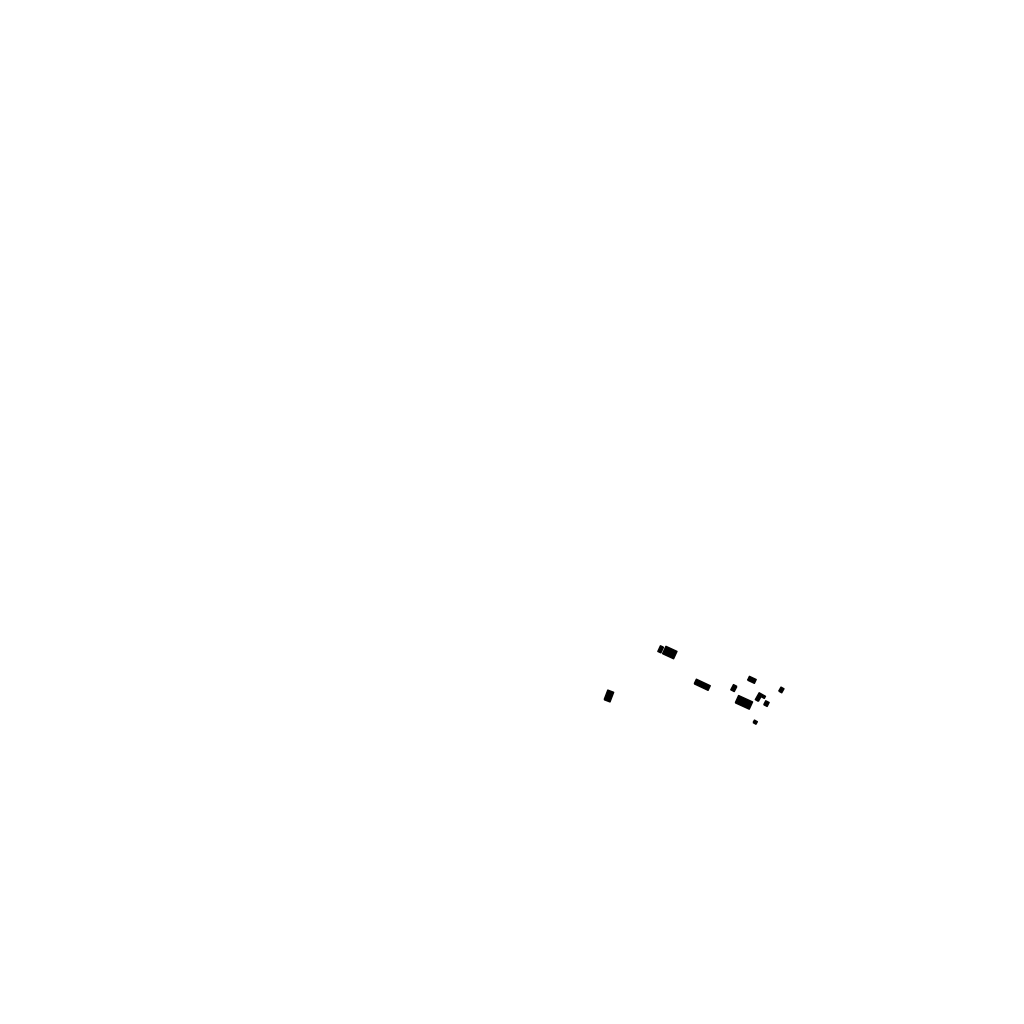
Tags: overhead vector_map, agriculture, recreation, residential, individual_rise, density_2, Building, 1.0 km²